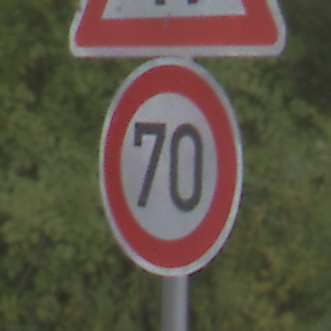
Verkehrszeichen: Geschwindigkeit70
Zusatzzeichen oben: EinseitigVerengteFahrbahnRechts
Umgebung: Outdoor, Suburban
Tageszeit: Midday
Wetter: Overcast
Licht: Natural
Jahreszeit: NotSpecified
Kontrast: LowContrast